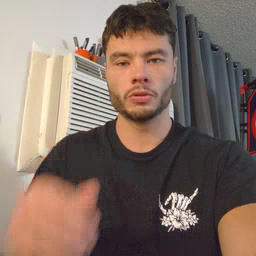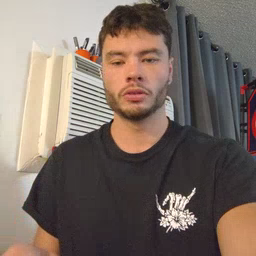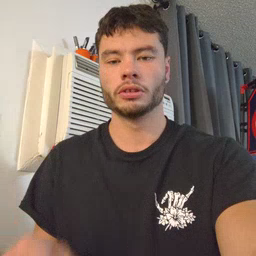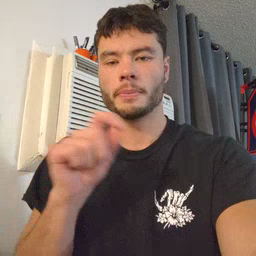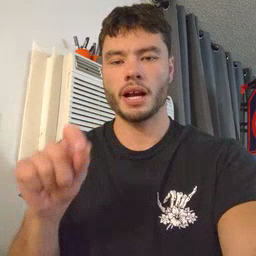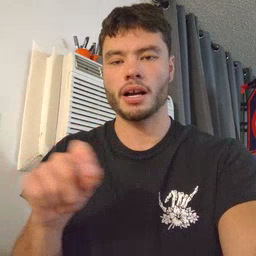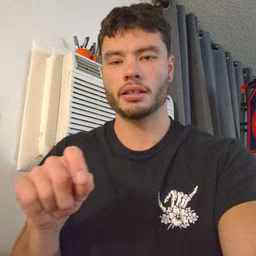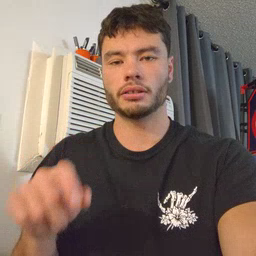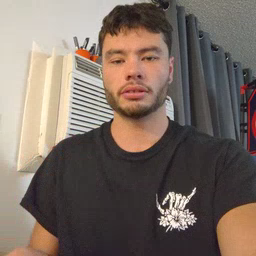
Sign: pen